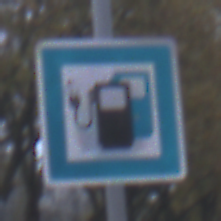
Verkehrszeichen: LadestationFuerElektrofahrzeuge
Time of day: SunriseSunset
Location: Outdoor (Urban)
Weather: PartlyCloudy
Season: NotSpecified
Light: Natural